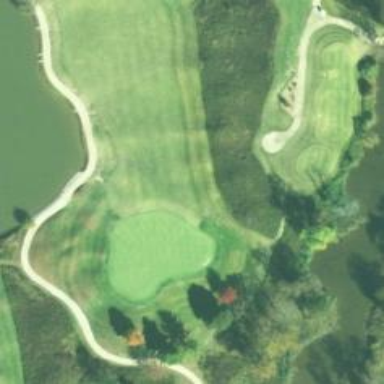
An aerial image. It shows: View of golf hole.